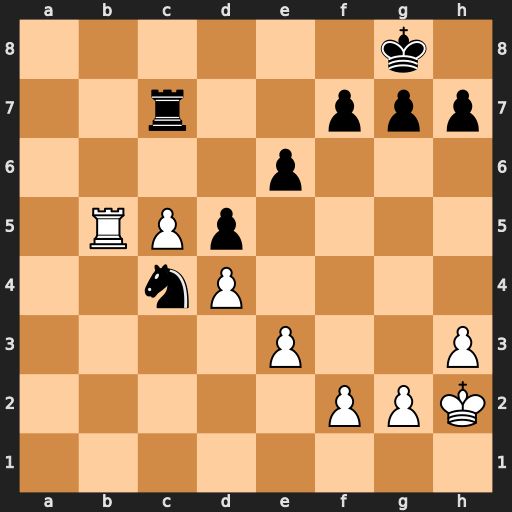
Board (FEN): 6k1/2r2ppp/4p3/1RPp4/2nP4/4P2P/5PPK/8
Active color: w
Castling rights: -
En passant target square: -
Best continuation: Rb8+ Rc8 Rxc8#